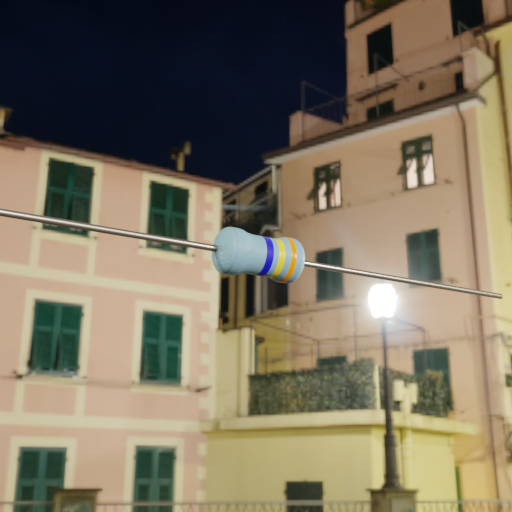
Resistor colour bands (in order): blue, yellow, orange